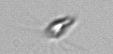
Label: Calciopappus